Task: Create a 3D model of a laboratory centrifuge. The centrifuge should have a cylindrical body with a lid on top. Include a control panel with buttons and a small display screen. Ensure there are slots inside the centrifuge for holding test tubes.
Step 43:
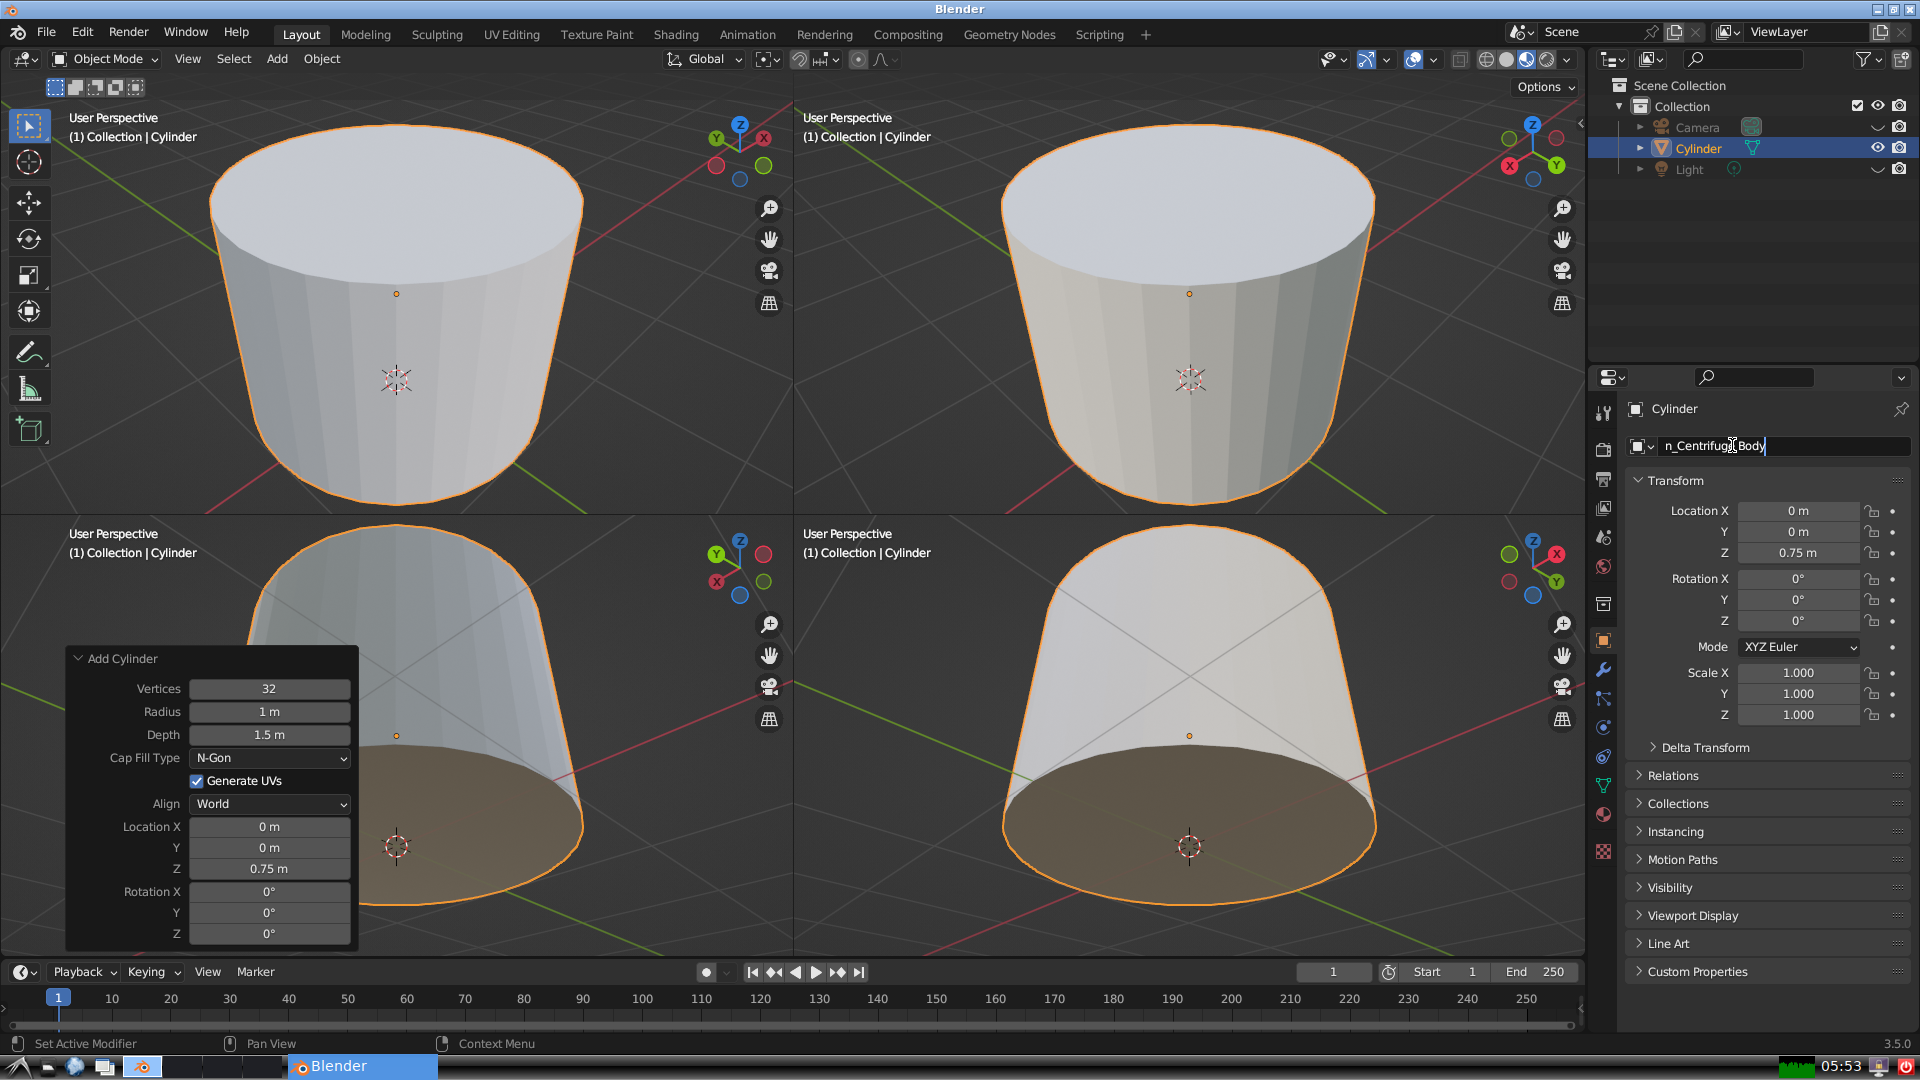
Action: {"key_press": ['Return']}